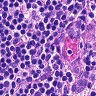
Metastatic tissue present: no